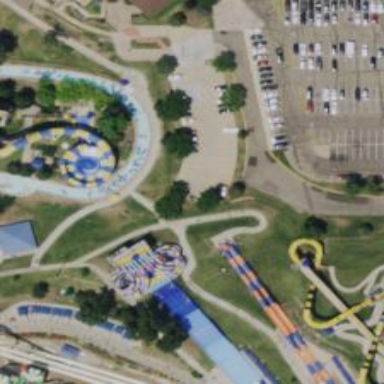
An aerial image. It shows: Water slide attraction.